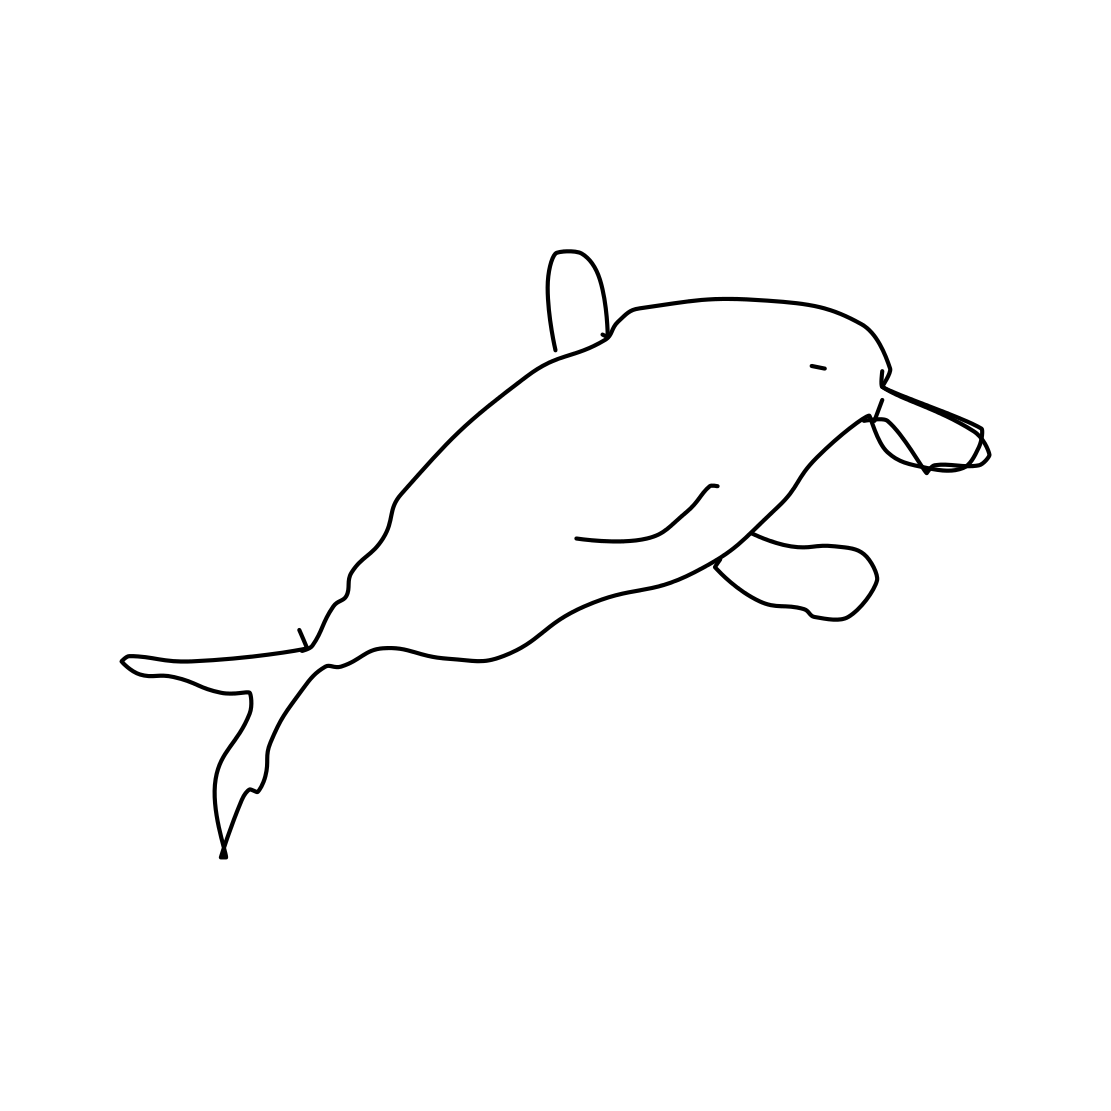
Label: dolphin